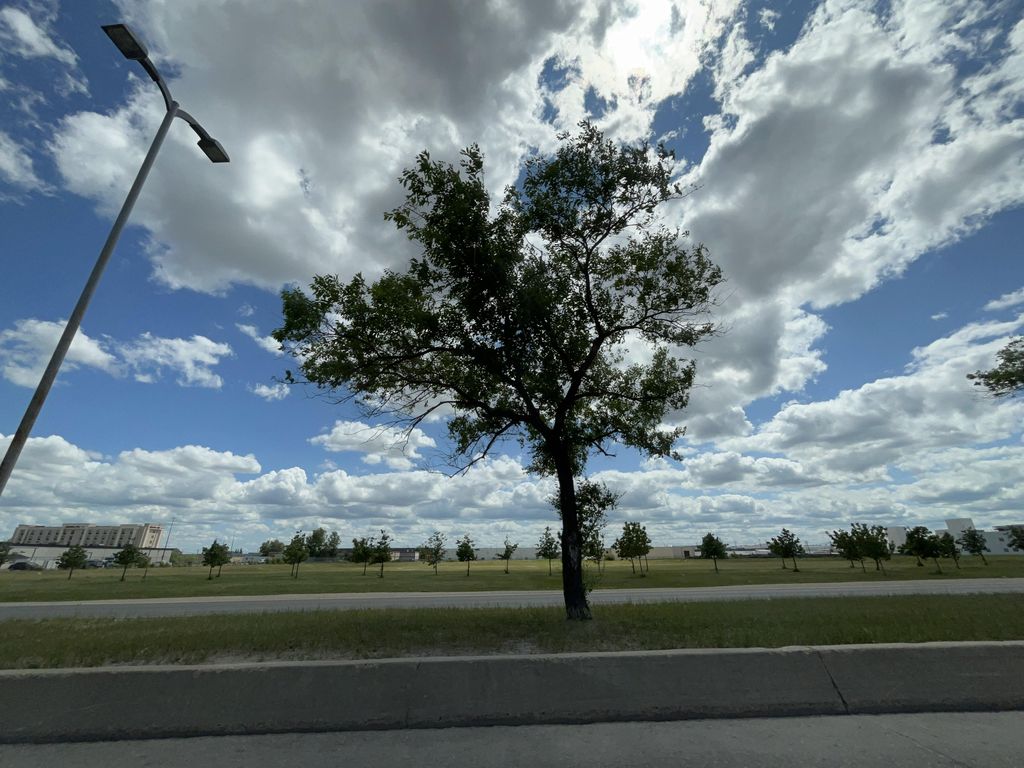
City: winnipeg